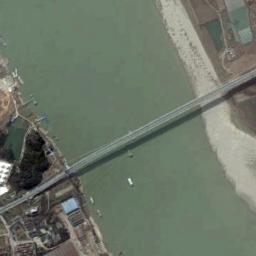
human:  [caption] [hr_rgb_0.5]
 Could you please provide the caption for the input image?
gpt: A bridge built on a dark green river and some buildings on one side of the river, And the farmland on the other side of the river .

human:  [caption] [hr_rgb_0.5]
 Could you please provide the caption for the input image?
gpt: A bridge connects the land on both sides of the turquoise water, And there are many residential areas on the land .

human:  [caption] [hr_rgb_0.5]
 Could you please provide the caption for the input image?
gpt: There is a bridge over the river between some buildings and farmlands .

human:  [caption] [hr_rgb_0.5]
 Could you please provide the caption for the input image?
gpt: On one side of the river, There are farmland  And on the other side, There are settlements .

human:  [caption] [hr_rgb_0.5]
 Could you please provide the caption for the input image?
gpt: The bridge is above the sea .